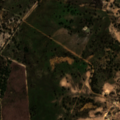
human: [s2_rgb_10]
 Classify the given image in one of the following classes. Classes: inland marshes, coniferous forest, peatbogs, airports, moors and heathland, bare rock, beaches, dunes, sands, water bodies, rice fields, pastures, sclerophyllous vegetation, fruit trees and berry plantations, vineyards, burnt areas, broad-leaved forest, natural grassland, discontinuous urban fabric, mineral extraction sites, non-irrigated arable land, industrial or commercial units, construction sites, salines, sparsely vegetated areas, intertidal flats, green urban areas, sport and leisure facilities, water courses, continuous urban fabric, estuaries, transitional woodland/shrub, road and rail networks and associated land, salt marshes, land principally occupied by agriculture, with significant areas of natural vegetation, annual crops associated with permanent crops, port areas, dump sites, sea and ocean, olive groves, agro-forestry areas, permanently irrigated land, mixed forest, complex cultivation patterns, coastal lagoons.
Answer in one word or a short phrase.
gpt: pastures, agro-forestry areas, broad-leaved forest